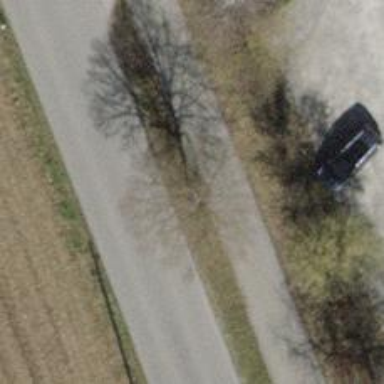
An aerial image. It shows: Avenue lined with deciduous broadleaved trees.